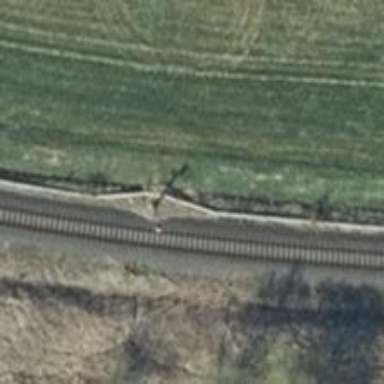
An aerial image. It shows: Signal light at railway crossing.